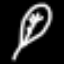
Label: leaf